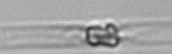
Label: Dactyliosolen_blavyanus